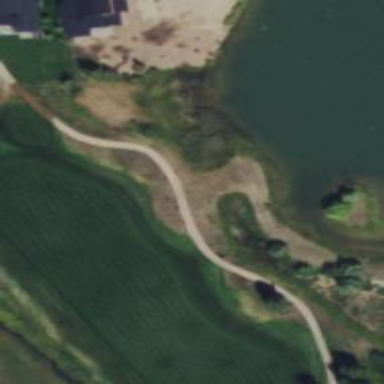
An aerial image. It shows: Nordic path used for skating and classic skiing. It resembles golf cart path.